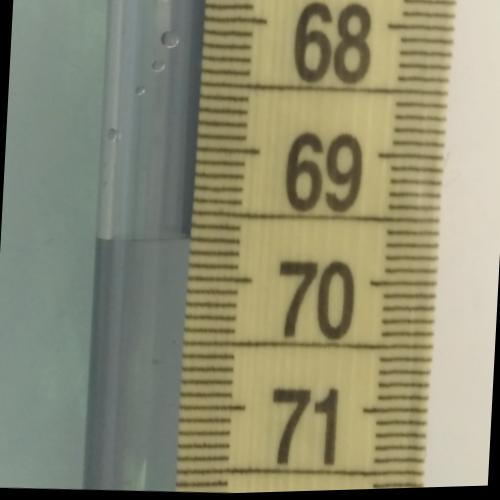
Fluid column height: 69.7 cm